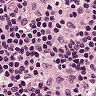
Metastatic tissue present: no